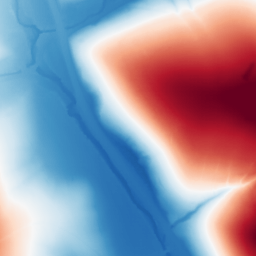
Category: trend_removal
Decomposition family: polynomial
Decomposition parameters: degree: 2
Upsampling method: sinc_hamming
Upsampling parameters: scale: 2
kernel_size: 16
Upsampling scale: 2